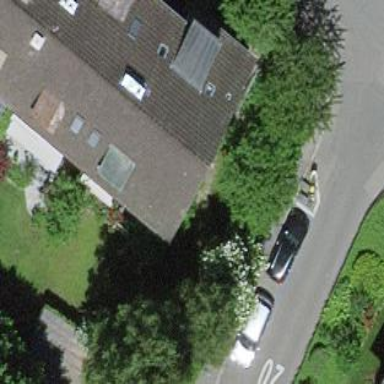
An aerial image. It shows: Semi-detached house.